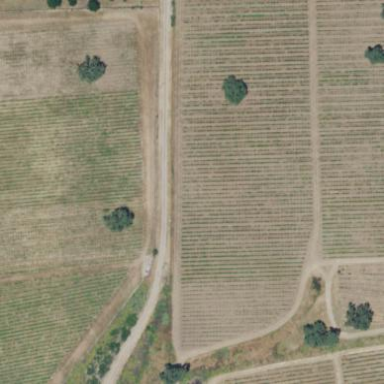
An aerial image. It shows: Vineyard with grape crops.